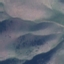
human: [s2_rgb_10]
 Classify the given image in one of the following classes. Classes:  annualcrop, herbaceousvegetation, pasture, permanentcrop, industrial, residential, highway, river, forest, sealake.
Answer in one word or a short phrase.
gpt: HerbaceousVegetation